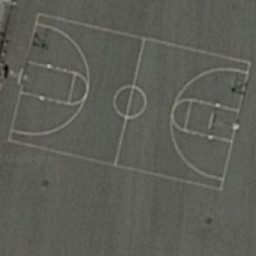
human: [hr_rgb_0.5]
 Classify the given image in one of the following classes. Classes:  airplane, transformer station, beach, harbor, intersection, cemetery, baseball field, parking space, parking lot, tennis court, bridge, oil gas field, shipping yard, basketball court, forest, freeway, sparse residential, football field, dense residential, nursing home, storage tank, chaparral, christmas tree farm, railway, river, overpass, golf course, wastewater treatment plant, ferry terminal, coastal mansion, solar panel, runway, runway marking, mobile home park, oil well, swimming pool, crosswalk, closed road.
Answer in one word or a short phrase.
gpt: basketball court